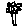
Label: flower